Interaction volume radius: 5 \u00c5
Interaction volume height: 10 \u00c5
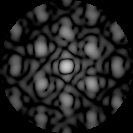
Disorder parameter: 0.3763